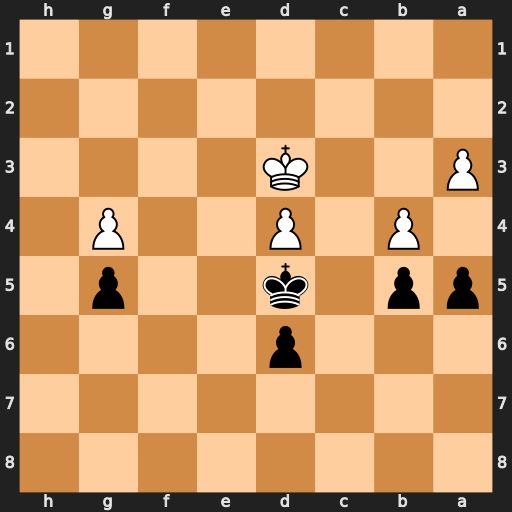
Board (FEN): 8/8/3p4/pp1k2p1/1P1P2P1/P2K4/8/8
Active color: b
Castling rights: -
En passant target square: -
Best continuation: a4 Kc3 Ke4